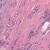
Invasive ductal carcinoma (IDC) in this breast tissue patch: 1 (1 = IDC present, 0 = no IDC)